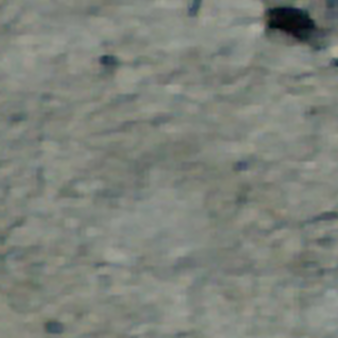
Label: other